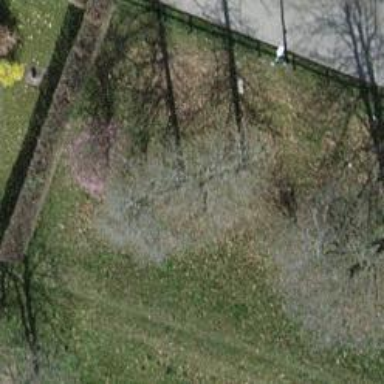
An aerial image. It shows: Garden with deciduous broadleaved trees.